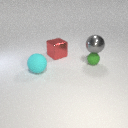
large cyan rubber sphere to the left of small green rubber sphere